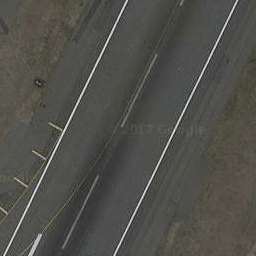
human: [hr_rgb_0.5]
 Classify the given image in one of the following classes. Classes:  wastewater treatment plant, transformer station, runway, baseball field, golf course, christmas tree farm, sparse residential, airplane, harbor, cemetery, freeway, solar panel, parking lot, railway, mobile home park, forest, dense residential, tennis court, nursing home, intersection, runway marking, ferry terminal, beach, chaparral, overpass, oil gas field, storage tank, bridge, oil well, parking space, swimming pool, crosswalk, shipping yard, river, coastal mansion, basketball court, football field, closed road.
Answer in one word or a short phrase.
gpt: runway